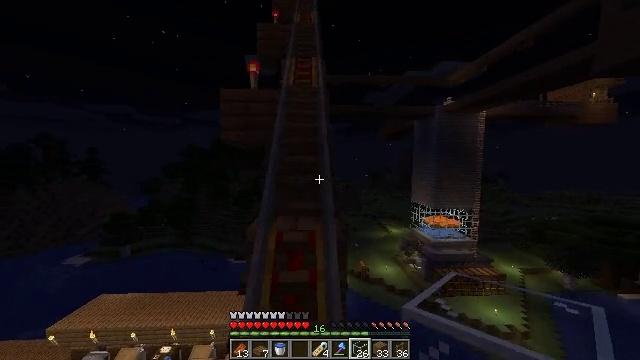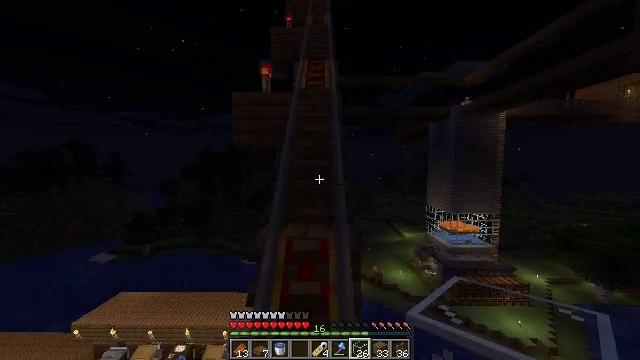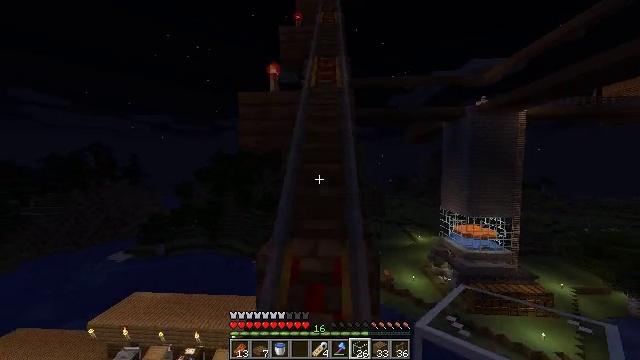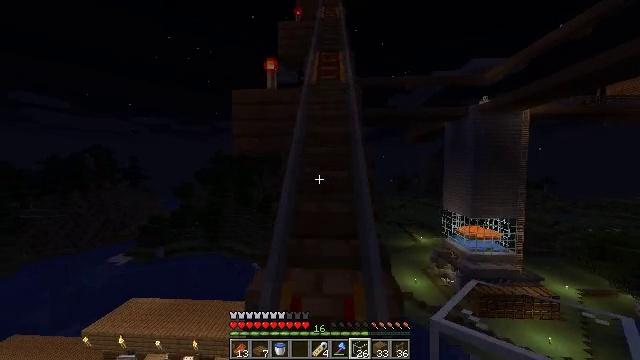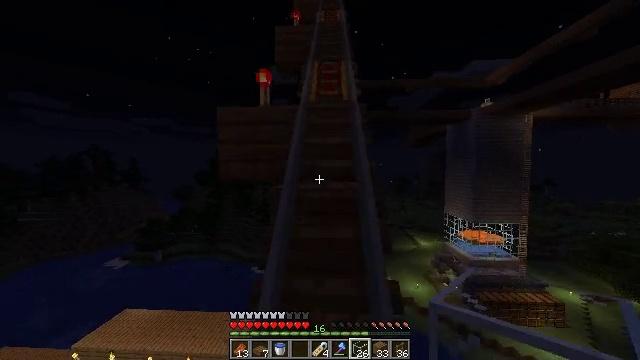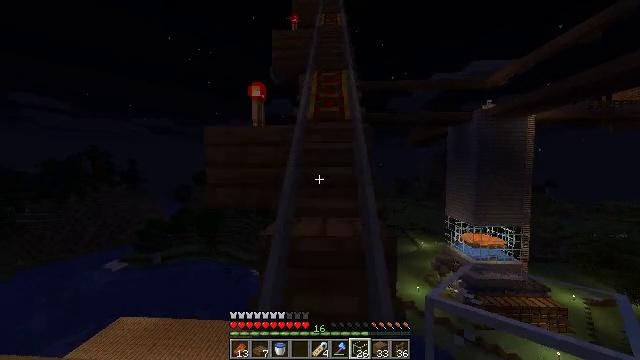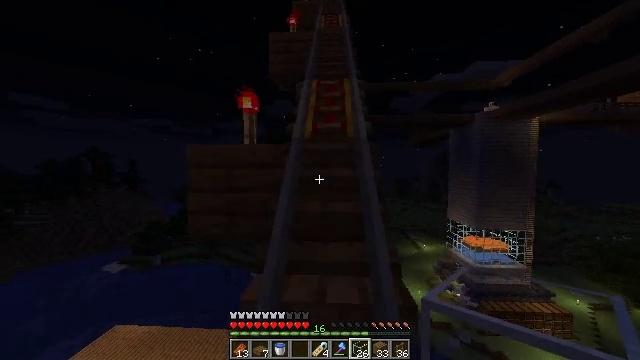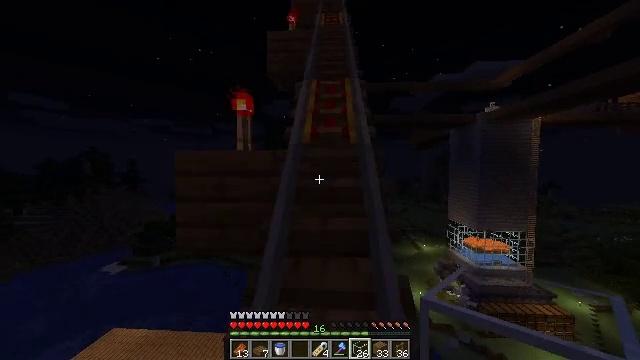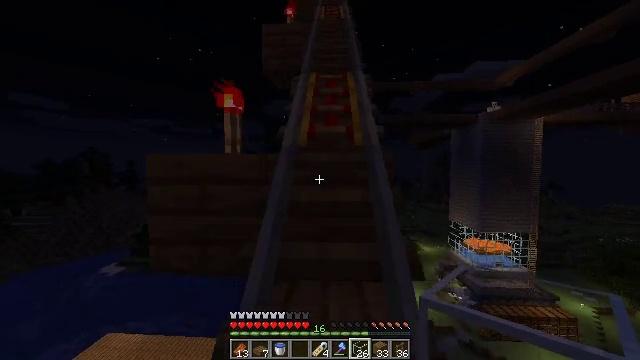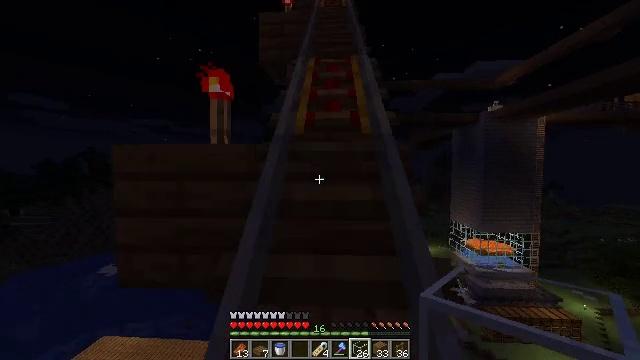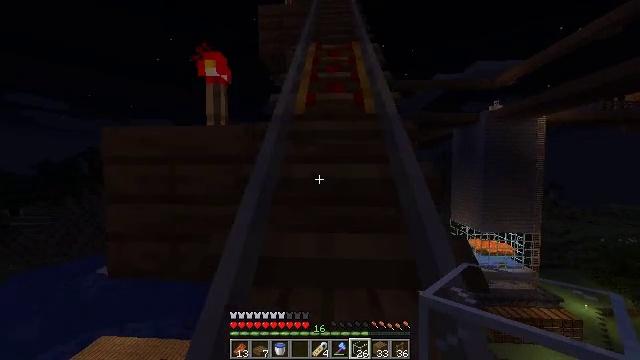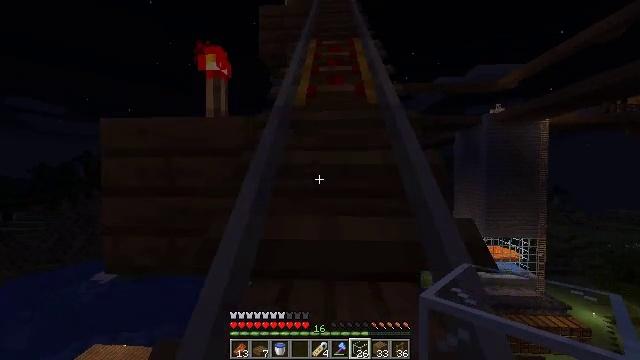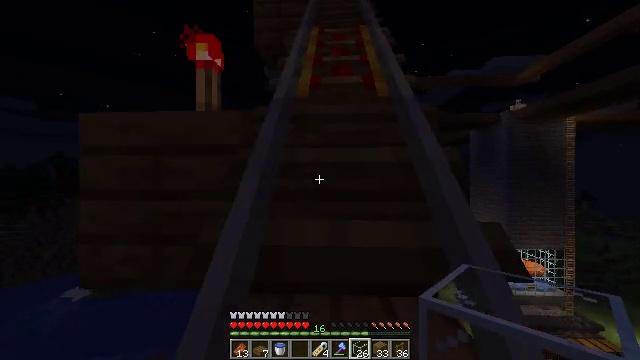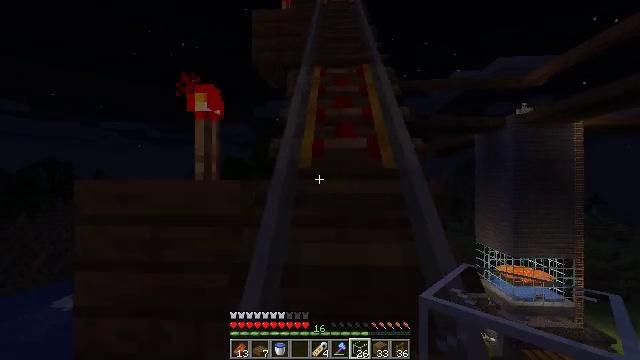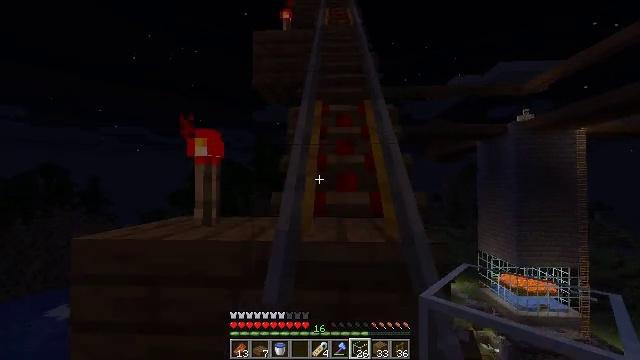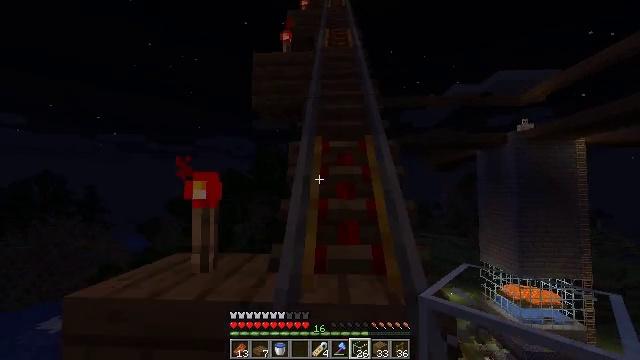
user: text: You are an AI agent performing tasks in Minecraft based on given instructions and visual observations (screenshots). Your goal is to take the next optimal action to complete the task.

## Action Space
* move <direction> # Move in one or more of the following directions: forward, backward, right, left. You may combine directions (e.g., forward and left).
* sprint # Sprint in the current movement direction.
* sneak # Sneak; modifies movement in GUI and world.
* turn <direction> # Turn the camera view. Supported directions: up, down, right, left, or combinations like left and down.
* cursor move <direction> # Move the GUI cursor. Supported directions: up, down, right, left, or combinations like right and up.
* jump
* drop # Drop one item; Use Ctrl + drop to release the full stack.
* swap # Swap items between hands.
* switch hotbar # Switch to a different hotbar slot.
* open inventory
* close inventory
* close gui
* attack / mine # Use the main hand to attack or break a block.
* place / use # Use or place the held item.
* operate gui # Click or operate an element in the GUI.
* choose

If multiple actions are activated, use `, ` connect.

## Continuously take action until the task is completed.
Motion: motion action
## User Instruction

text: Shatter the glass to collect it.
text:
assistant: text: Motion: move forward, turn left
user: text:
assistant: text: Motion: move forward, turn left
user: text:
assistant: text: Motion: move forward, jump
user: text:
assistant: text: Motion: move forward, jump
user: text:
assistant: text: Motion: move forward, jump
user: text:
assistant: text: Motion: move forward, jump
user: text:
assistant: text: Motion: move forward, jump
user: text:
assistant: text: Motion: move forward, jump
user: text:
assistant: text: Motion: move forward, jump
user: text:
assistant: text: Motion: move forward, sprint, jump
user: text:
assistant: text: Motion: move forward, sprint, turn up, jump
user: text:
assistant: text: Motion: move forward, sprint, turn up, jump
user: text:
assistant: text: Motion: move forward, sprint, jump
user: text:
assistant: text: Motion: move forward, sprint, turn up, jump
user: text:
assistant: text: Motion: move forward, turn up, jump
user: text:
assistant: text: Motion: move forward, turn right and up, jump
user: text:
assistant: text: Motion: move forward, turn right and up, jump
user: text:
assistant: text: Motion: move forward, turn right and up, jump
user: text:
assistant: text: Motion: move forward, turn right and up, jump
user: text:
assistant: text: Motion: move forward, turn up, jump
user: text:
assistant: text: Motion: move forward, sprint, jump
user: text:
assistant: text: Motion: move forward, sprint, jump
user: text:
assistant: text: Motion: move forward, sprint, jump
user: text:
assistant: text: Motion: move forward, sprint, jump
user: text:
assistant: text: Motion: move forward, jump
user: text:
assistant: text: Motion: move forward, jump
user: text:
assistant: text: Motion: move forward, jump
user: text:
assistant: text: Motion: move forward, jump
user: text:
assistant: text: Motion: move forward, jump
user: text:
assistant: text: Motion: move forward, sprint, jump